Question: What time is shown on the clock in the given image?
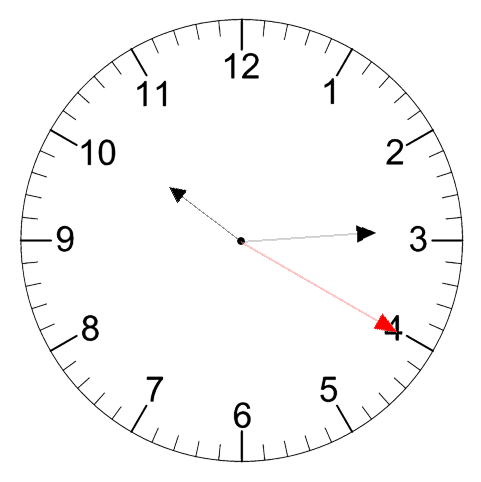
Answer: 10:14:20